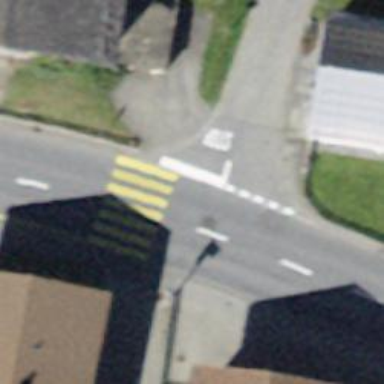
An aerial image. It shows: Marked road crossing.